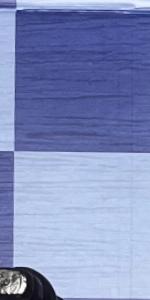
Label: Empty